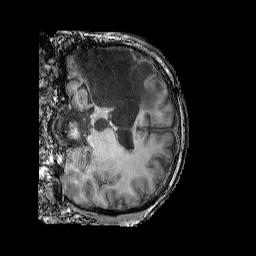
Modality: T1w
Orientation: coronal
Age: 40
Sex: male
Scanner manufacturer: siemens
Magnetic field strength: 3 T
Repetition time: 2.25 s
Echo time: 0.00411 s